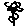
Label: flower